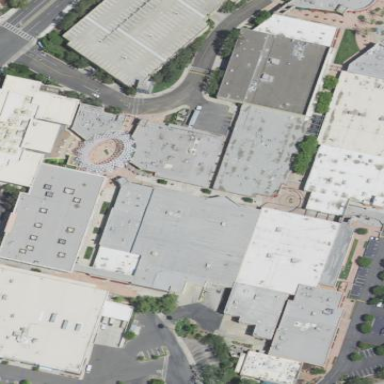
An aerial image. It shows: Retail building that serves as mall.